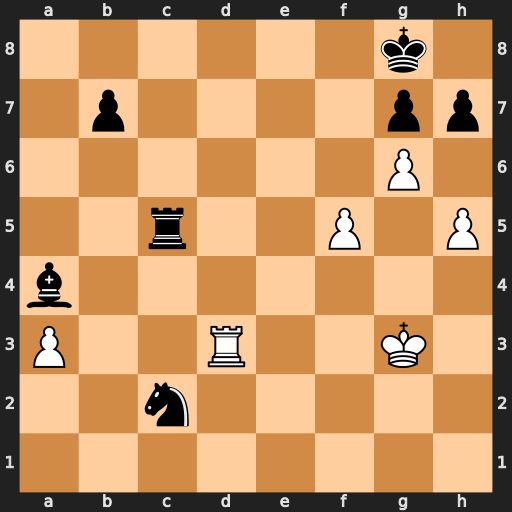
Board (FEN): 6k1/1p4pp/6P1/2r2P1P/b7/P2R2K1/2n5/8
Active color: w
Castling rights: -
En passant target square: -
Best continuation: Rd8+ Be8 Rxe8#